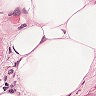
Metastatic tissue present: no